Field crop: maize
Growth stage: 2
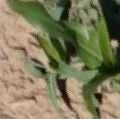
Species: maize